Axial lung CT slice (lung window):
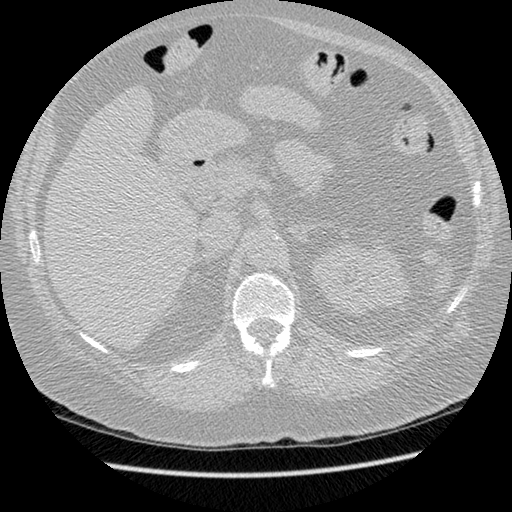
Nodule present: no